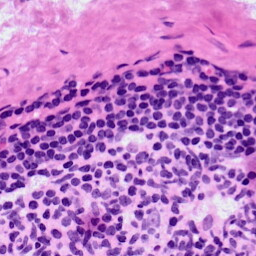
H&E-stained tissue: LymphNode